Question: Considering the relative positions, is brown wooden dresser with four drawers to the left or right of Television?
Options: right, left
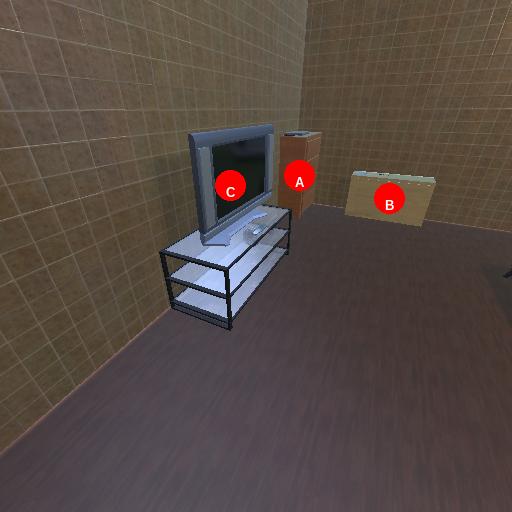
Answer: right